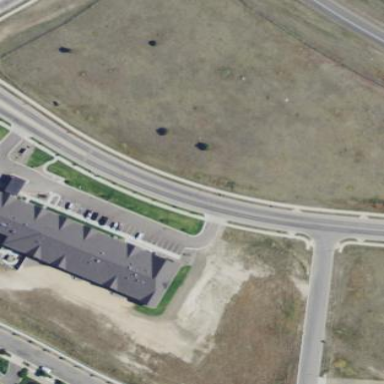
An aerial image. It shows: Nursing home building.